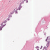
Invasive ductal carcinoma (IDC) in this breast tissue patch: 0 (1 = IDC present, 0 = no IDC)